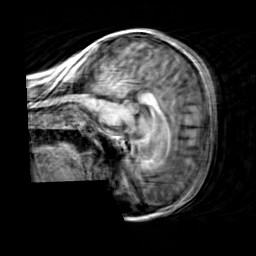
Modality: T1w
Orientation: sagittal
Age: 19
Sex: female
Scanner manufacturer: siemens
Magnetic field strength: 3 T
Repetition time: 2.3 s
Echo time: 0.00303 s